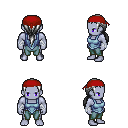
a pixel art fantasy rpg character, male body template, dark elf, purple skin, blue vest, teal pants, white ponytail hairstyle, red bandana, white cloth bandages, four views (front, back, left, right), 2x2 character sprite sheet, small pixel art, hard edges, no anti-aliasing